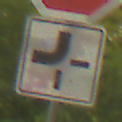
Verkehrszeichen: VerlaufVorfahrtsstrasse2
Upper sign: Stop
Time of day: SunriseSunset
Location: Outdoor (RoadRail)
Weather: Clear
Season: NotSpecified
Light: Natural